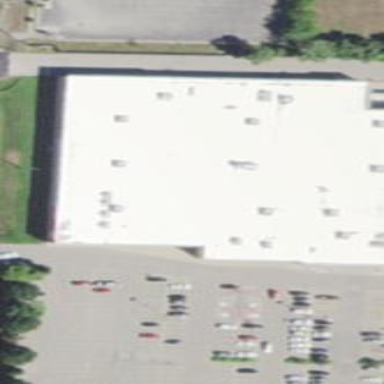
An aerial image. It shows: Department store building.